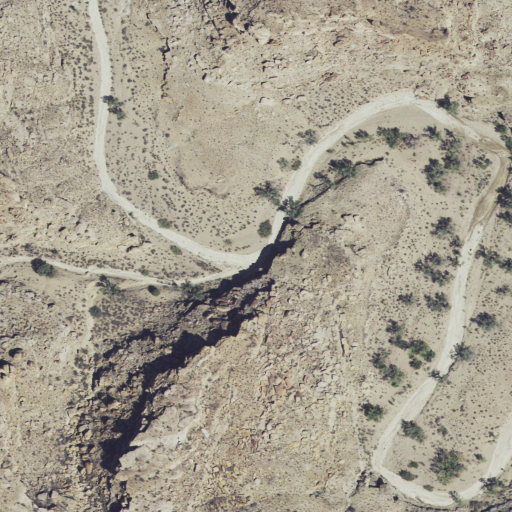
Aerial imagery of valley in Utah named Clints Canyon containing only shrub